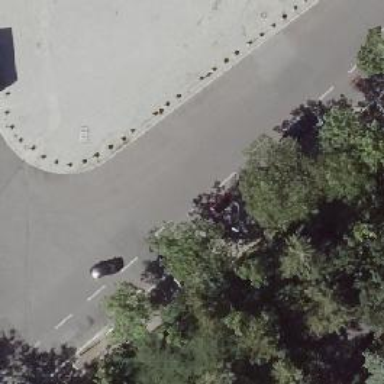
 with the left sidewalk having surface made of sett."